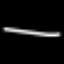
Label: line